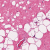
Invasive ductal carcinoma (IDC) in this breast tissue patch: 0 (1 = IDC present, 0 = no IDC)